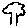
Label: tree